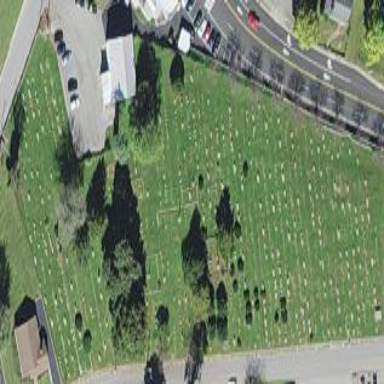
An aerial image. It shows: Cemetery.